Question: Whenever I select/highlight text on my website, the bar overlaps everything on my page.

(Text selection box isn't actually grey, just needed to capture screenshot) How can I stop it from doing this so it stays in the white box?
The white box the text is in uses " word-wrap: break-word " to stop the text from overlapping the white box. I don't know if the problem is related to this or not.
'''
<p> Test Test Test Test Test </p>
p {
font-family: "Calibri";
font-style: normal;
font-variant: normal;
font-size: 18px;
color: black; }
'''
Thanks
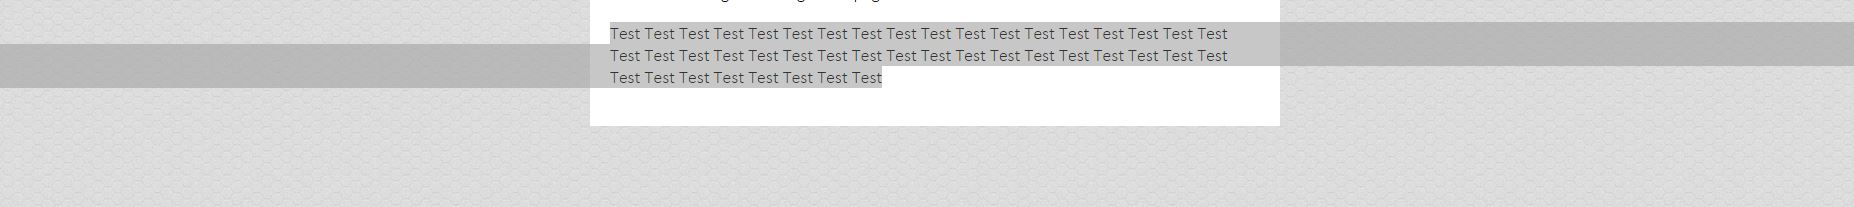
Answer: Just add style 'oveflow: hidden;' for child div.
Find the below example
HTML
'''
<div class="wrap">
<div class="content">
Lorem Ipsum is simply dummy text of the printing and typesetting industry. Lorem Ipsum has been the industry's standard dummy text ever since the 1500s, when an unknown printer took a galley of type and scrambled
</div>
</div>
'''
CSS
'''
.wrap{
background: #ddd;
overflow: hidden;
padding: 20px;
}
.content{
width: 50%;
margin: 0 auto;
background: #fff;
overflow: hidden;
}
'''
<URL>